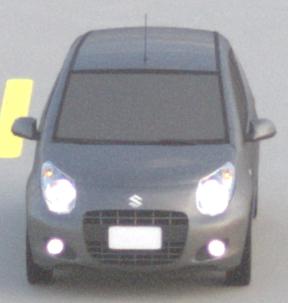
Make: Suzuki
Model: Alto 1.0
Detailed model: Alto (V)
Model produced from: 2011/02
Model produced until: 2011/03
Doors: 5
Color: gray
Road condition: dry road
Daytime: sunrise or sunset
Contrast: low contrast